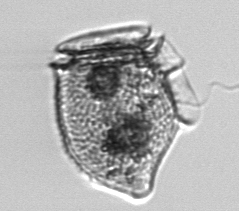
Label: Dinophysis_norvegica